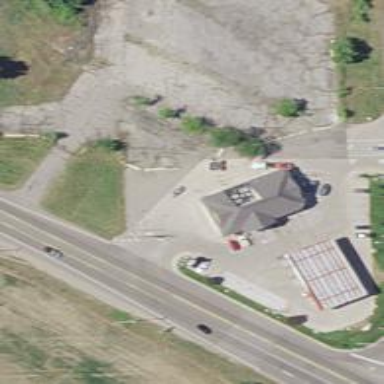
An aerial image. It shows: Convenience shop.